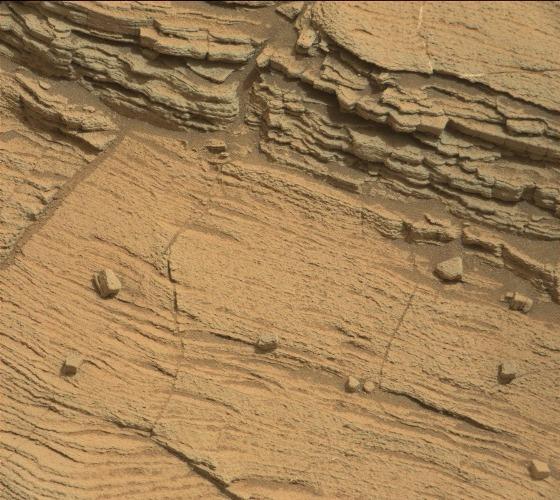
Terrain classes present: Bedrock, Gravel / Sand / Soil, Rock, Shadow